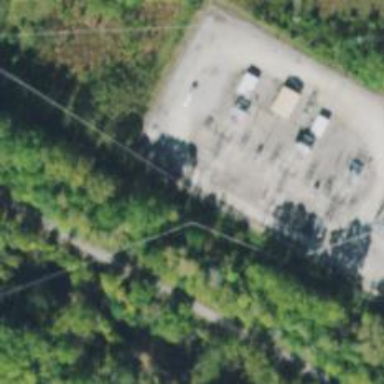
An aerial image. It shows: Power pole.